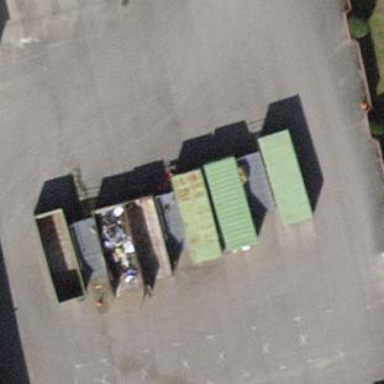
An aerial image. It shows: Recycling center that accepts scrap metal.